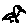
Label: bird